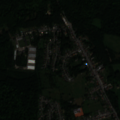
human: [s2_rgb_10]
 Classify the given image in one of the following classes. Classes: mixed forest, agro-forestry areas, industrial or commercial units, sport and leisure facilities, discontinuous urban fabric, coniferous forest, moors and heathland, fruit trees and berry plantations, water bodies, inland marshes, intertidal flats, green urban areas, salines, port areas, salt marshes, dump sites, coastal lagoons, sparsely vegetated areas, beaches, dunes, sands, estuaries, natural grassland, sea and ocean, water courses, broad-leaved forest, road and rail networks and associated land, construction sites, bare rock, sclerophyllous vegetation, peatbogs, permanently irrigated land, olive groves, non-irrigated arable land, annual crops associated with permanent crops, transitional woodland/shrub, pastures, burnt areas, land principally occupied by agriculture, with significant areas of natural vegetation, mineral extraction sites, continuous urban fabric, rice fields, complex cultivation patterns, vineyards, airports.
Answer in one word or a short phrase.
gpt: discontinuous urban fabric, land principally occupied by agriculture, with significant areas of natural vegetation, broad-leaved forest